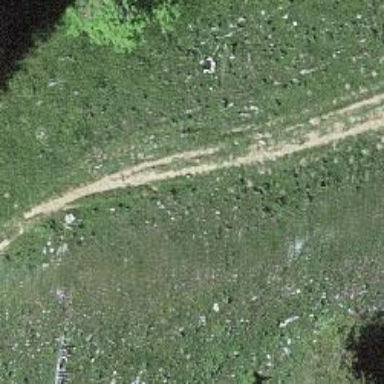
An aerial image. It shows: Ground path.